Field crop: maize
Growth stage: 2
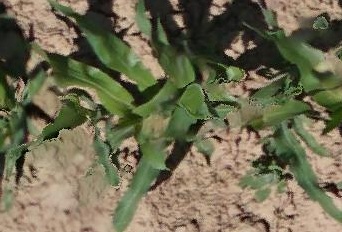
Species: maize